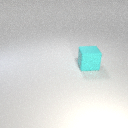
large cyan rubber cube